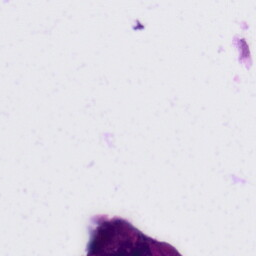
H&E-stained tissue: Tonsil